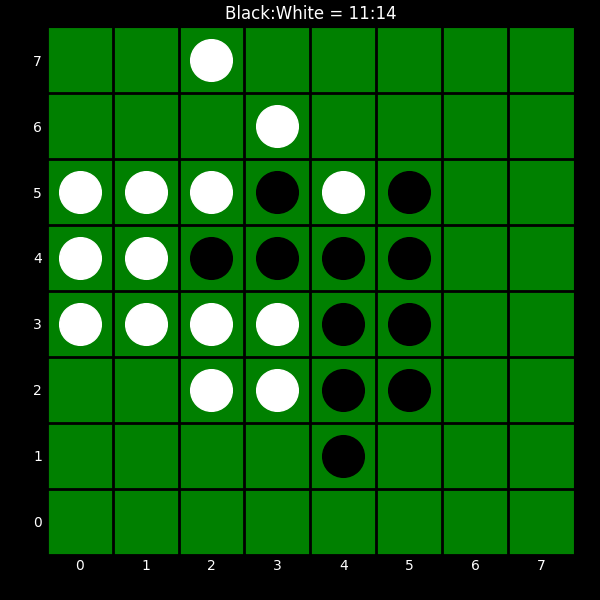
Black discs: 11
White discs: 14